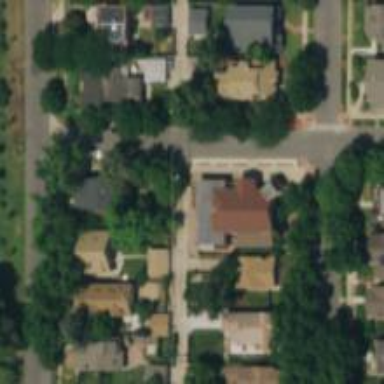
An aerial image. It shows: Residential road with separate asphalt sidewalk.